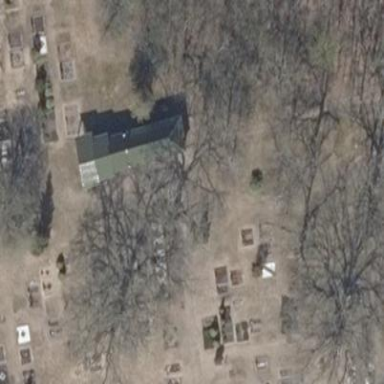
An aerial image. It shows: Cemetery.